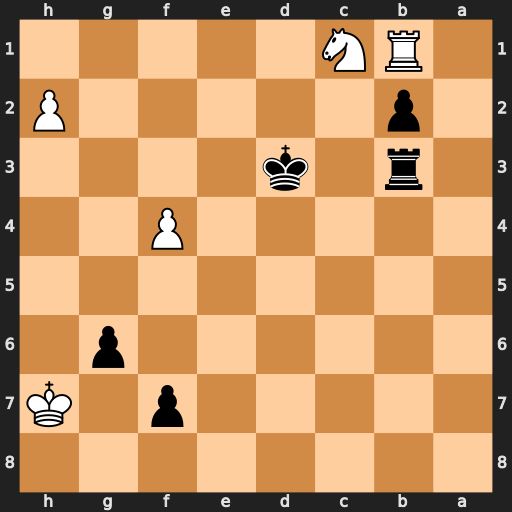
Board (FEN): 8/5p1K/6p1/8/5P2/1r1k4/1p5P/1RN5
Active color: b
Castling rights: -
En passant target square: -
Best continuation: Kc2 Nxb3 Kxb1